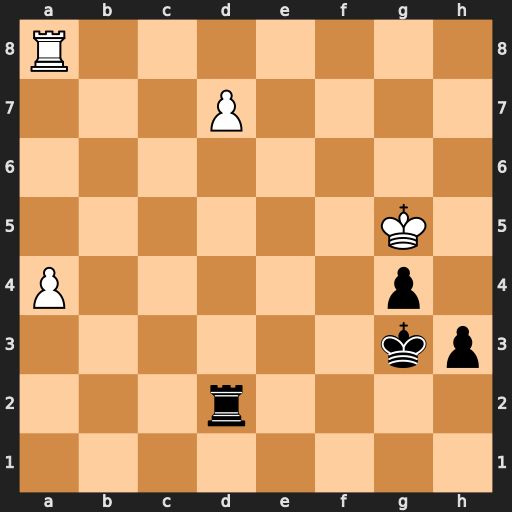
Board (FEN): R7/3P4/8/6K1/P5p1/6kp/3r4/8
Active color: w
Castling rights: -
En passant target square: -
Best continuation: d8=Q Rxd8 Rxd8